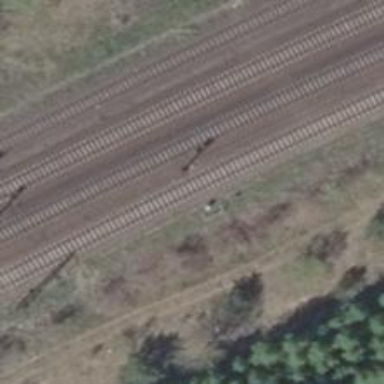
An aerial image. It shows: Railway signal.